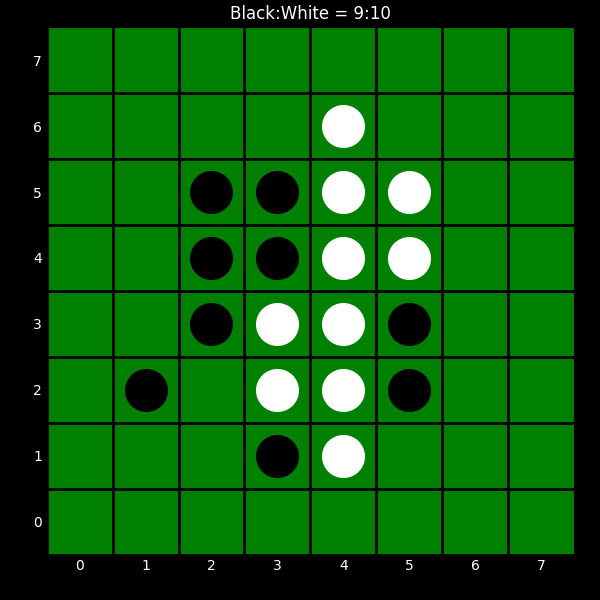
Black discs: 9
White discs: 10